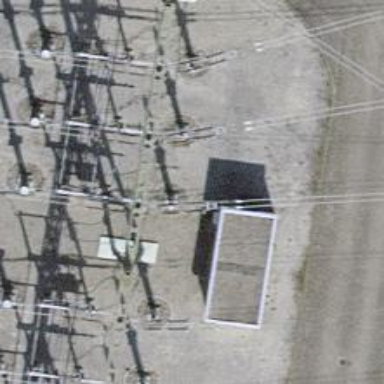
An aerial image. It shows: Insulator used in power systems.